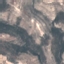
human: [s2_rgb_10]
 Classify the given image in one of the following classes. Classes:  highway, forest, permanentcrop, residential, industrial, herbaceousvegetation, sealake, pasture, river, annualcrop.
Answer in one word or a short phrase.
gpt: HerbaceousVegetation